Question:
I have installed Visual Web Developer Express 2010 but my .tt templates don't have icons. Do you know how to solve this issue?
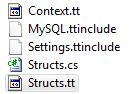
Answer: Unfortunately, this is a known bug in the Express editions of Visual Studio 2010. The core components of T4 are installed, but registry entries and item templates are missing.